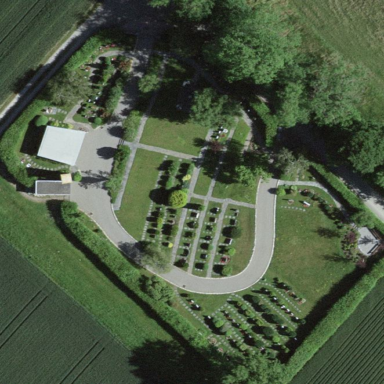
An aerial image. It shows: Cemetery.